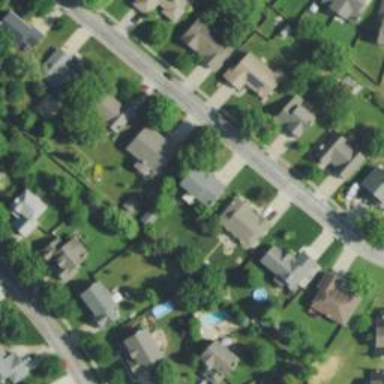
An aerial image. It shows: This residential area consists of single-family homes.